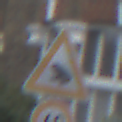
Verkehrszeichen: AmphibienwanderungRechts
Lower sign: Geschwindigkeit60
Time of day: MorningAfternoon
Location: Outdoor (Urban)
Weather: Overcast
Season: NotSpecified
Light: Natural